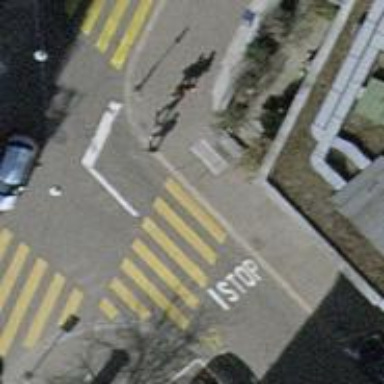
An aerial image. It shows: Kerb barrier.